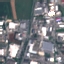
Land use / land cover class: Industrial